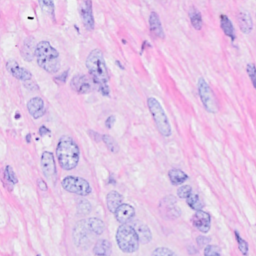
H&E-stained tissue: Breast